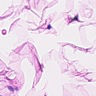
Metastatic tissue present: no